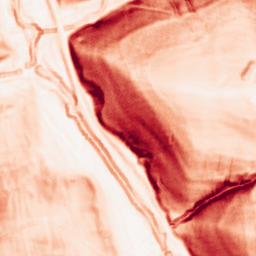
Category: morphological
Decomposition family: morphological_gradient
Decomposition parameters: size: 5
shape: square
Upsampling method: cubic_mitchell
Upsampling parameters: scale: 8
Upsampling scale: 8